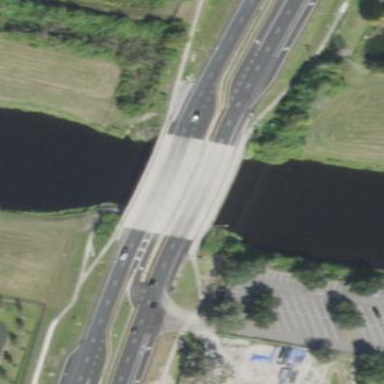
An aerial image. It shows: Man-made bridge.